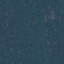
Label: Forest